Interaction volume radius: 5 \u00c5
Interaction volume height: 30 \u00c5
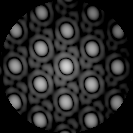
Disorder parameter: 0.02078